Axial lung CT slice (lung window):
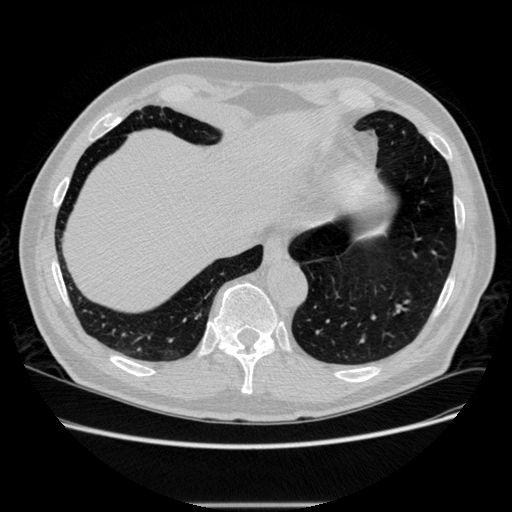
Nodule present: no